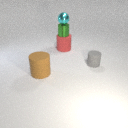
small green metal cylinder below small cyan metal sphere